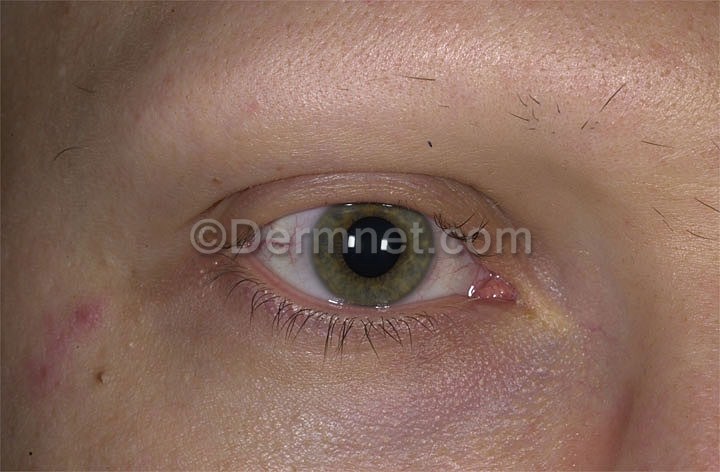
Disease: Nail Fungus and other Nail Disease